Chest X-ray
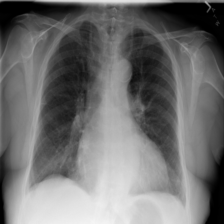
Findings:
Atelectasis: negative
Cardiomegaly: positive
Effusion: negative
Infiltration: negative
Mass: negative
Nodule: positive
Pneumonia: negative
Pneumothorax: negative
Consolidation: negative
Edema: negative
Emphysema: negative
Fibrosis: negative
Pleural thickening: negative
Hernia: negative